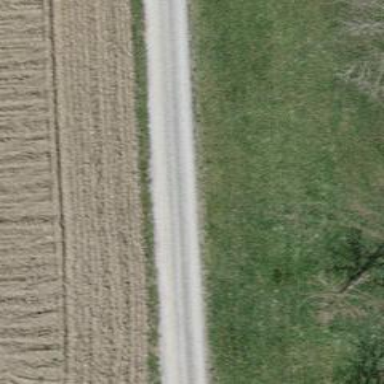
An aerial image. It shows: Gravel track with grade2 tracktype.